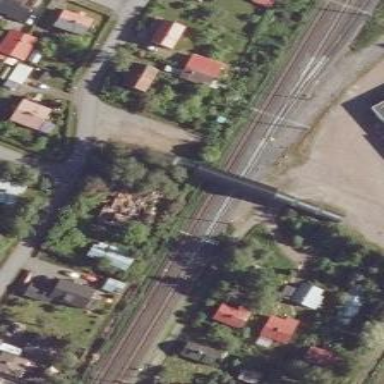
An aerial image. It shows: Railway track with electrified contact lines. This is siding track.